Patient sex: M
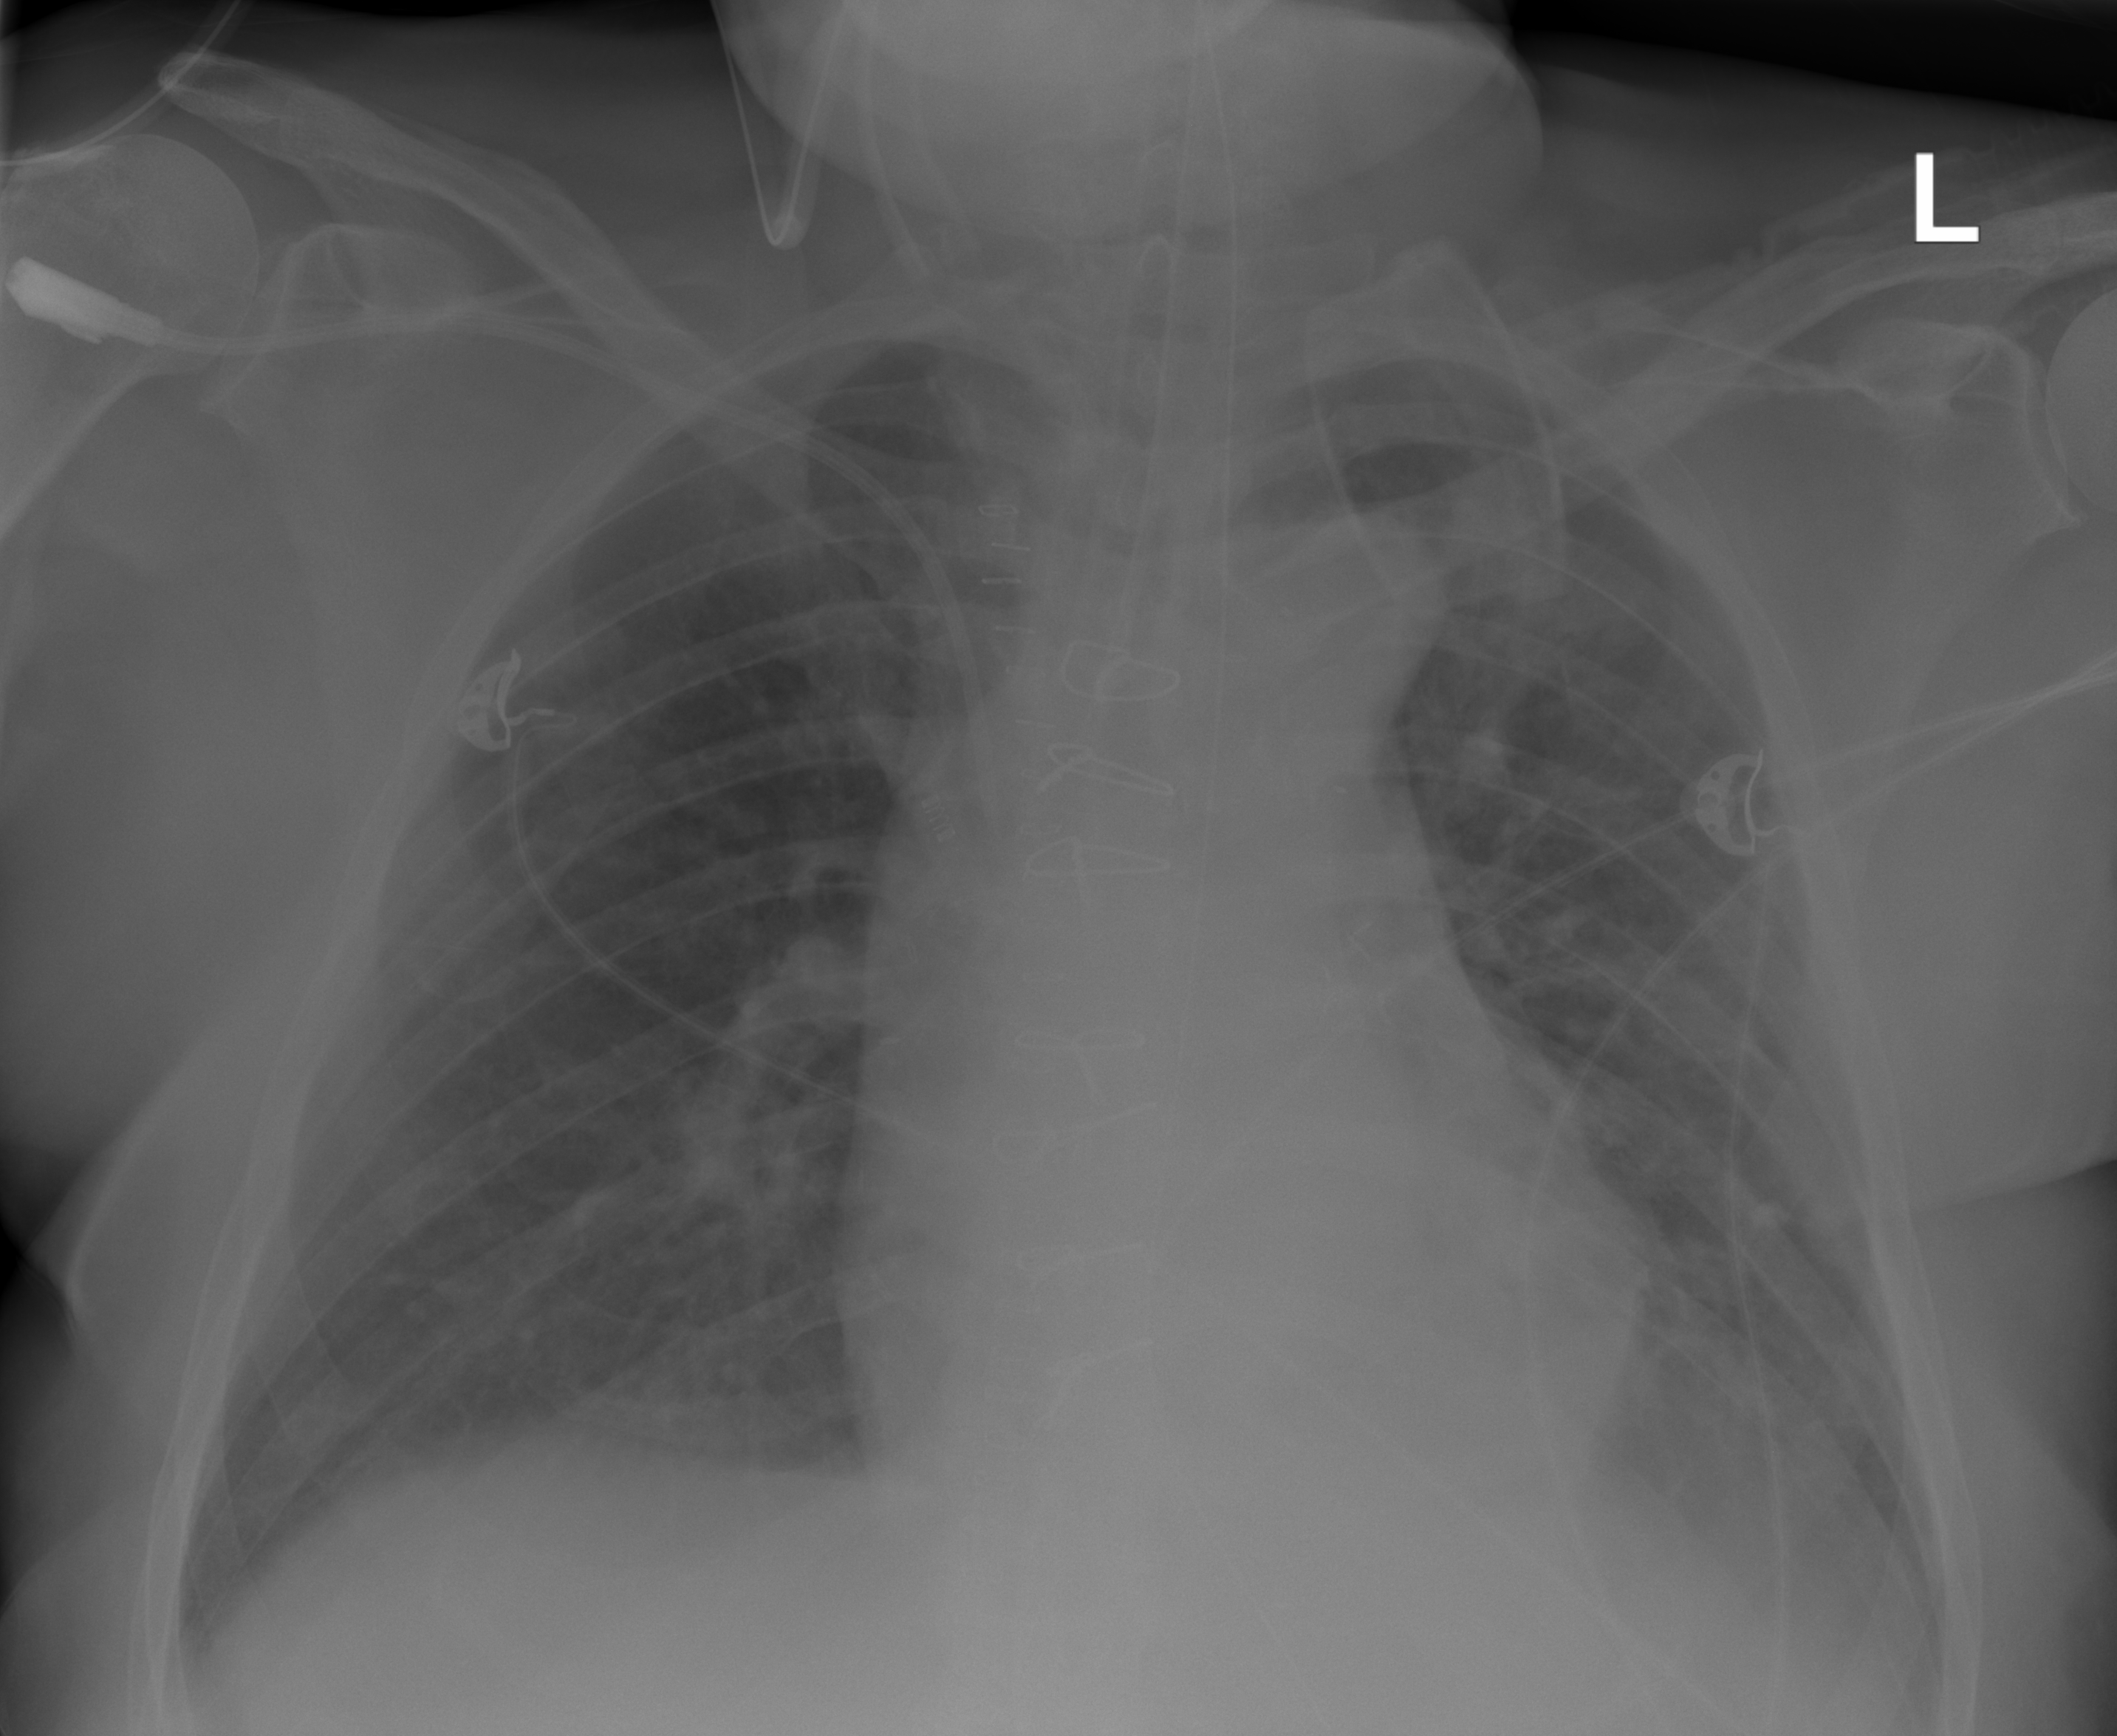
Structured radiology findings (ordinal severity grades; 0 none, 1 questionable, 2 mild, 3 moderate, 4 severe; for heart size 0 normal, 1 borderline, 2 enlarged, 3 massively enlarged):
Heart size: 1
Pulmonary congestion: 2
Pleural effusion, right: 2
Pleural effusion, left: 2
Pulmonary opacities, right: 0
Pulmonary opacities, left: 0
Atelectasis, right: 0
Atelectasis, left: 2